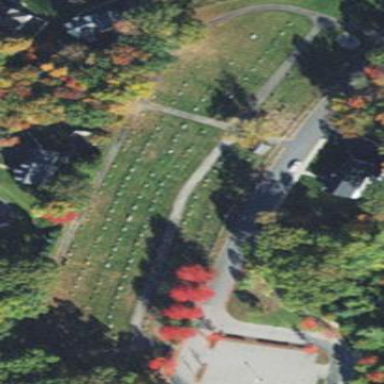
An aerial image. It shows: Cemetery.